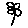
Label: flower